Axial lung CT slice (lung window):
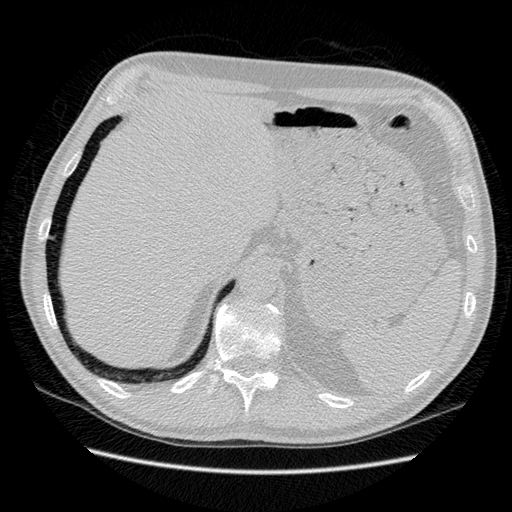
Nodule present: no